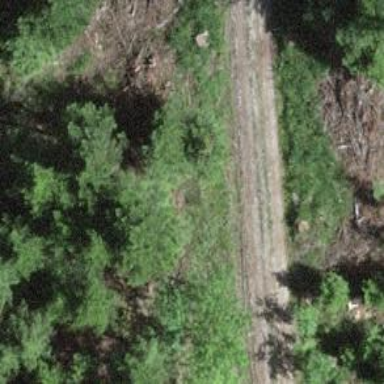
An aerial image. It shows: Gravel track.